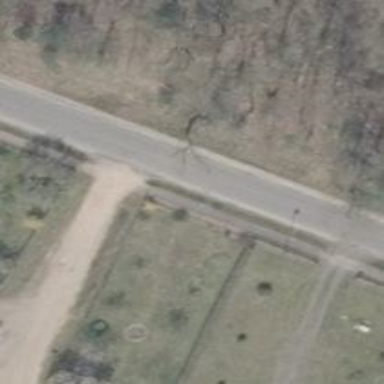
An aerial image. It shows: Secondary road with asphalt surface.